Interaction volume radius: 5 \u00c5
Interaction volume height: 15 \u00c5
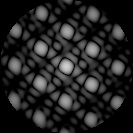
Disorder parameter: 0.05712